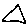
Label: triangle